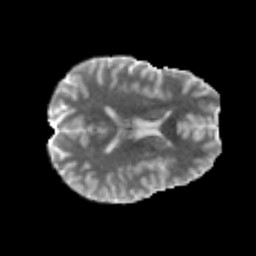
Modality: MD
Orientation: axial
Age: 27
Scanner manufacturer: philips
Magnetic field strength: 3 T
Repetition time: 8.607 s
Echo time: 0.1268 s